【题型】解答题　【知识点】立体几何　【难度】medium
如图所示, 已知球 $O$ 的半径为 2, 在球 $O$ 的表面上有三点 $A$、$B$、$C$, 且 $O$、$A$、$B$、$C$ 四点不共面, $\angle AOB = 120^\circ$.

(1) 若 $CO \perp$ 平面 $AOB$, 求球心 $O$ 到平面 $ABC$ 的距离;

(2) 若 $CO \perp$ 平面 $AOB$, 一个经过点 $A$、$B$、$C$ 的球 $O'$ 也经过点 $O$, 求球 $O'$ 的表面积;

(3) 若线段 $AB$ 上存在一点 $D$, 使得 $AD = CD$, 求三棱锥 $O-BCD$ 体积的最大值.
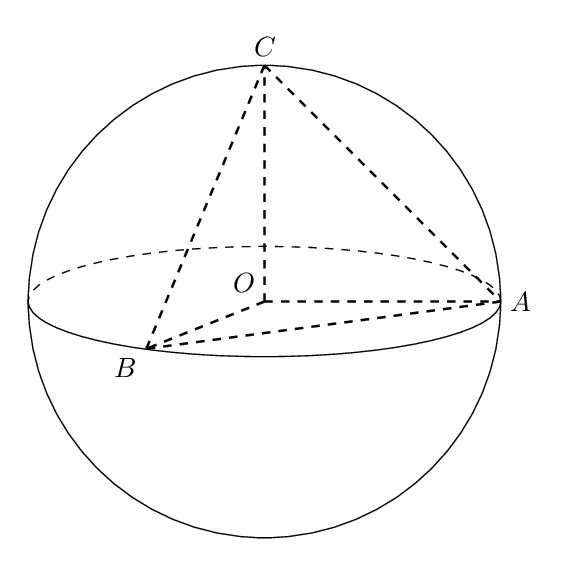
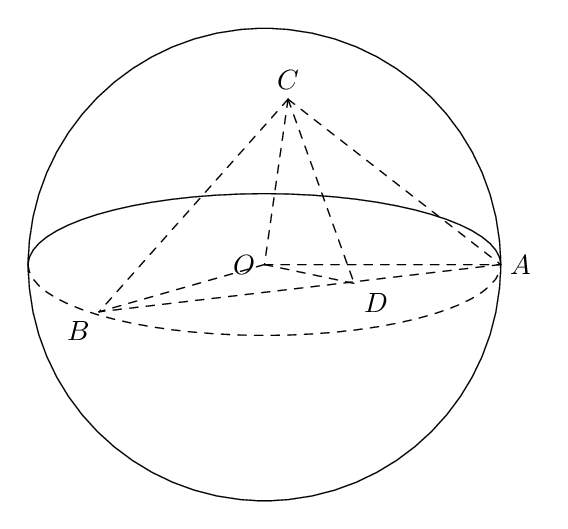
【解答】
\textbf{【答案】}
(1) $d = \frac{2\sqrt{5}}{5}$

(2) $20\pi$

(3) $\frac{1}{2}$

\textbf{【分析】}
(1) 用等体积法即可求解

(2) 确定球心 $O'$ 的位置之后, 运用解三角形的知识即可求解

(3) $V = \frac{1}{3} \cdot S_{\triangle OBD} \cdot d_{C-OBD} \le \frac{1}{3} \cdot S_{\triangle OBD} \cdot d_{C-OD}$, 要求三棱锥 $O-BCD$ 体积的最大值, 需求 $S_{\triangle OBD} \cdot d_{C-OD}$ 的最大值, 设 $AD=p$, 用 $p$ 表示出 $S_{\triangle OBD} \cdot d_{C-OD}$, 即可求解

\textbf{【解析】}
(1)
在 $\triangle OAB$ 中 $AB = \sqrt{OA^2 + OB^2 - 2OA \cdot OB \cos 120^\circ} = 2\sqrt{3}$

因为 $CO \perp$ 平面 $AOB$, 所以 $CO \perp OA$, $CO \perp OA$,

所以 $AC = \sqrt{CO^2 + OA^2} = 2\sqrt{2}$, $BC = \sqrt{CO^2 + OB^2} = 2\sqrt{2}$

如图, 取 $AB$ 中点 $E$, 连接 $CE$, 则 $CE \perp AB$

在中 $CE = \sqrt{CB^2 - BE^2} = \sqrt{(2\sqrt{2})^2 - (\sqrt{3})^2} = \sqrt{5}$

所以 $S_{\triangle ABC} = \frac{1}{2} \times AB \times CE = \sqrt{15}$;

因为 $V_{C-OAB} = V_{O-ABC}$, 所以 $\frac{1}{3} \cdot \frac{1}{2} \cdot 2 \cdot 2 \cdot \frac{\sqrt{3}}{2} \cdot 2 = \frac{1}{3} \cdot \sqrt{15} \cdot d$, 解得 $d = \frac{2\sqrt{5}}{5}$.

(2)

设 $O'$ 在平面 $AOB$ 的投影为 $H$, 则 $H$ 为 $\triangle OAB$ 的外心, 设 $\triangle OAB$ 的外接圆半径为 $r$

由正弦定理得 $\frac{AB}{\sin \angle AOB} = \frac{2\sqrt{3}}{\frac{\sqrt{3}}{2}} = 4 = 2r$, 所以 $r=2$

所以 $HA = HB = HO = 2$,

又因为 $OO' = CO'$, 故 $O'$ 在 $OC$ 上的投影为 $OC$ 中点 $M$, $OM=1$,

所以 $OO' = \sqrt{OH^2 + OM^2} = \sqrt{5}$,

球 $O'$ 的表面积为 $S = 4\pi (\sqrt{5})^2 = 20\pi$.

(3)
$OA = OC = 2$, $AD = CD$, $\angle OAD = \angle OCD = 30^\circ$, $0 < AD < 2\sqrt{3}$.

设 $AD = p$, $OD = \sqrt{p^2 + 4 - 2 \cdot 2 \cdot p \cdot \frac{\sqrt{3}}{2}} = \sqrt{p^2 - 2\sqrt{3}p + 4}$,

记 $C$ 到 $OD$ 的距离为 $d$, 则 $d = \frac{2 \cdot p \cdot \frac{1}{2}}{OD} = \frac{p}{\sqrt{p^2 - 2\sqrt{3}p + 4}}$,

$V = \frac{1}{3} \cdot S_{\triangle OBD} \cdot d_{C-OBD} \le \frac{1}{3} \cdot S_{\triangle OBD} \cdot d_{C-OD} = \frac{1}{3} \cdot \frac{1}{2} \cdot 2 \cdot (2\sqrt{3} - p) \cdot \frac{1}{2} \cdot \frac{p}{\sqrt{p^2 - 2\sqrt{3}p + 4}} = \frac{2\sqrt{3}p - p^2}{6\sqrt{p^2 - 2\sqrt{3}p + 4}}$,

令 $\sqrt{p^2 - 2\sqrt{3}p + 4} = t$, 则 $x^2 - 2\sqrt{3}x = t^2 - 4 (1 \le t \le 2)$,

$V = \frac{4-t^2}{6t} = \frac{1}{6} \left(\frac{4}{t} - t\right) \le \frac{1}{6} (4-1) = \frac{1}{2}$,

当且仅当 $t=1$, 即 $p=\sqrt{3}$, 且平面 $COD \perp$ 平面 $AOB$ 时等号成立.
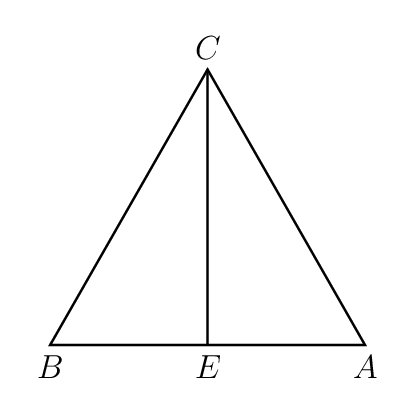
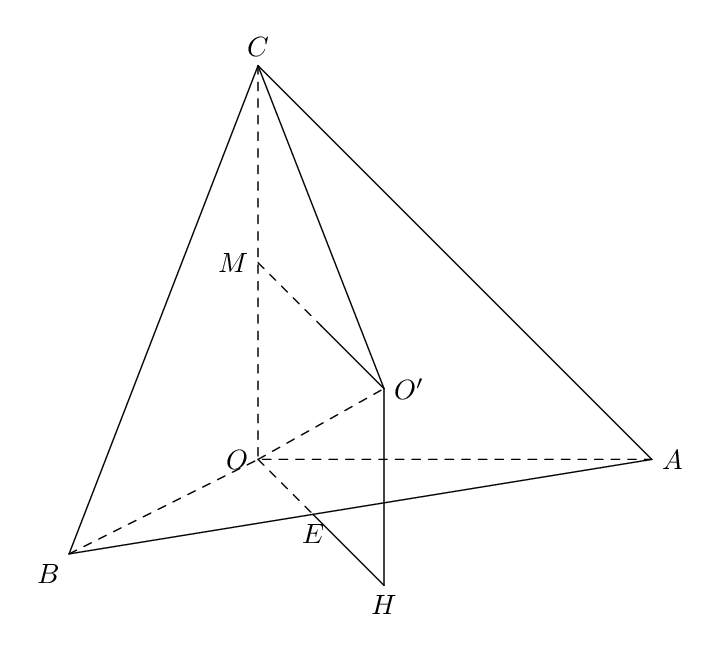